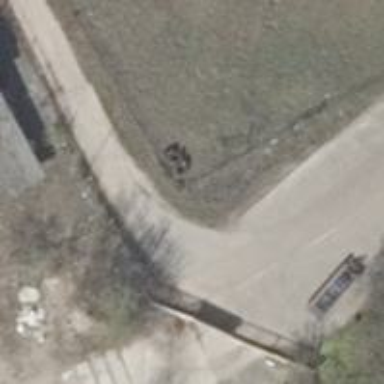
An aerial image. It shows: Concrete service road